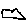
Label: cloud